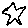
Label: star